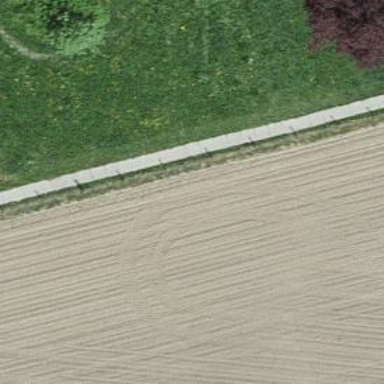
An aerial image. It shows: Footway with surface of fine gravel.